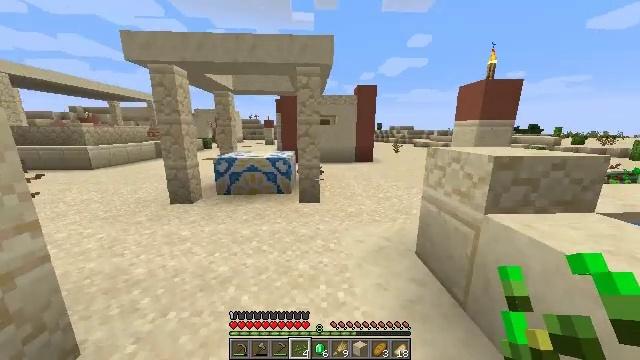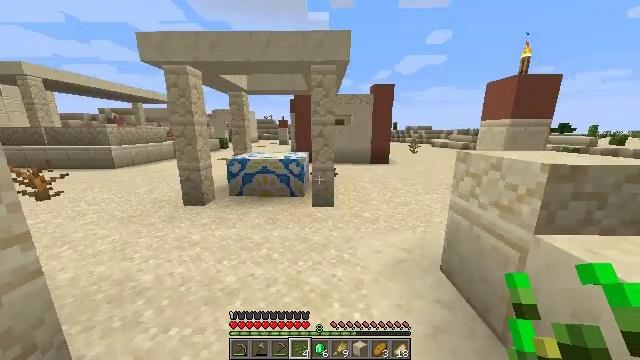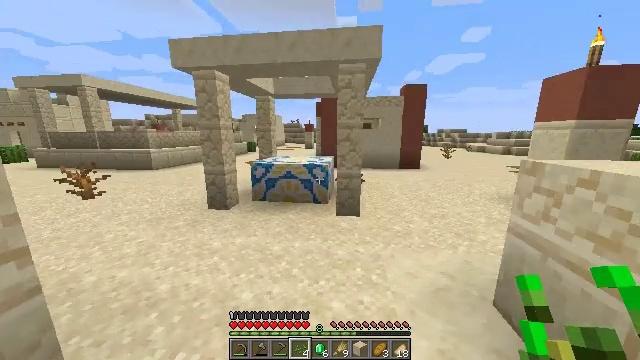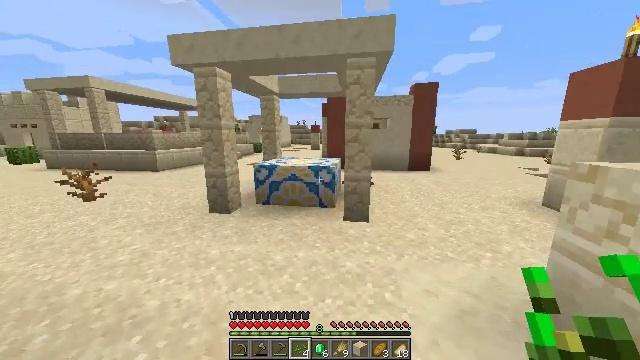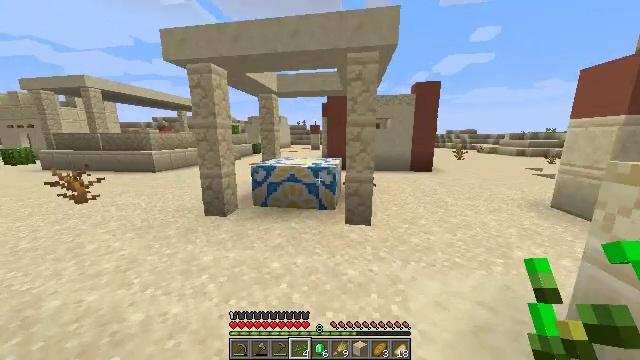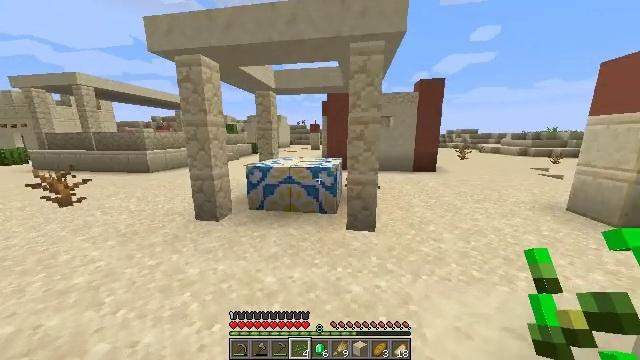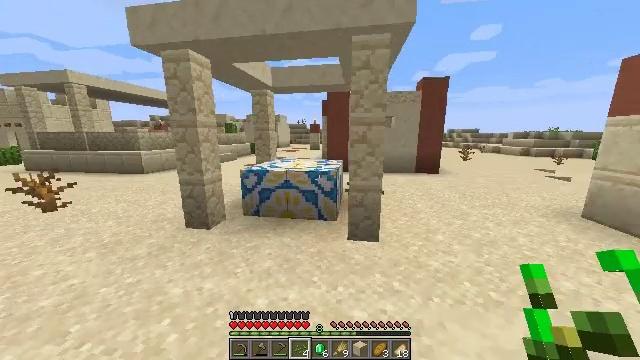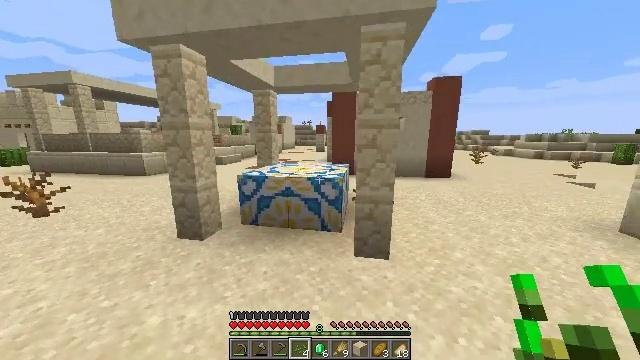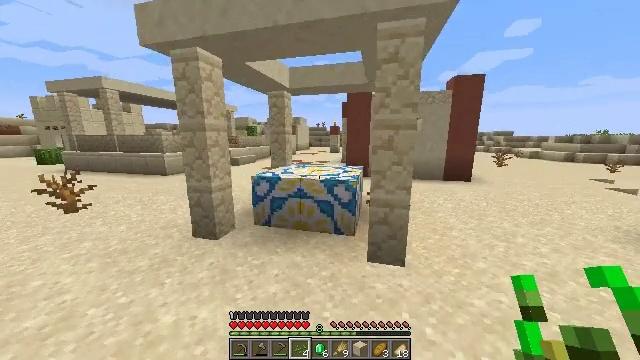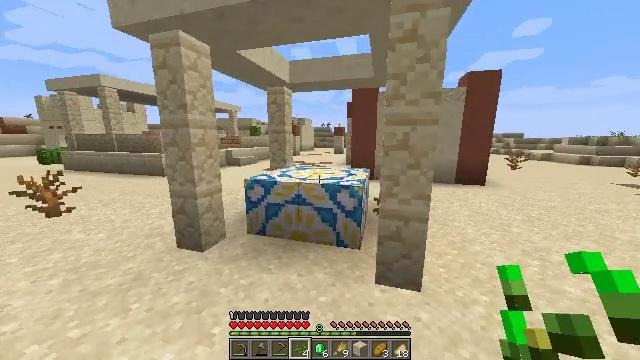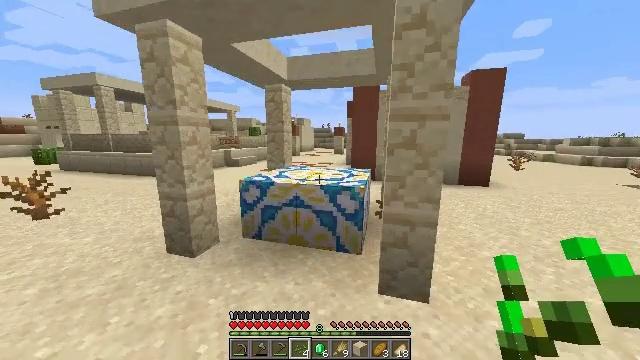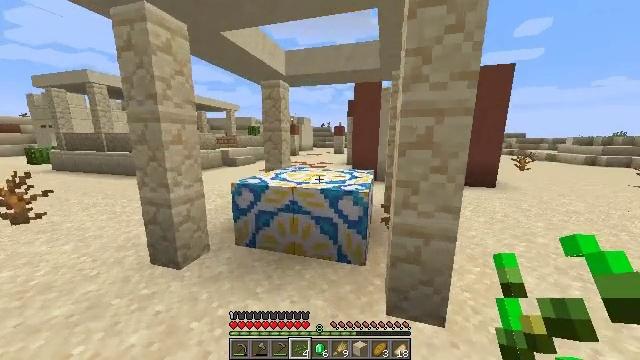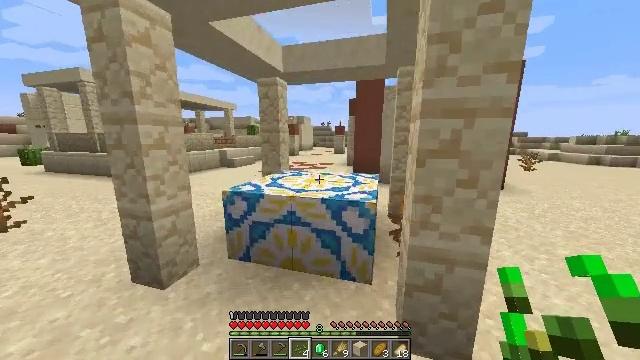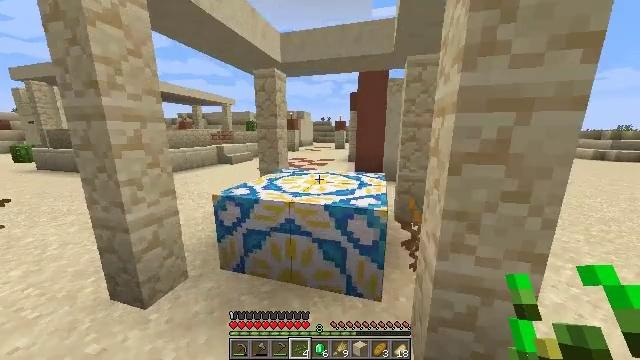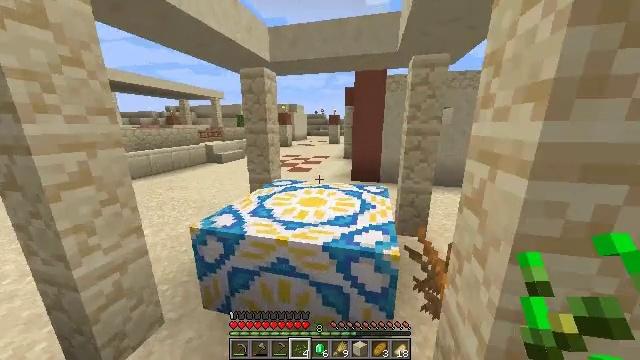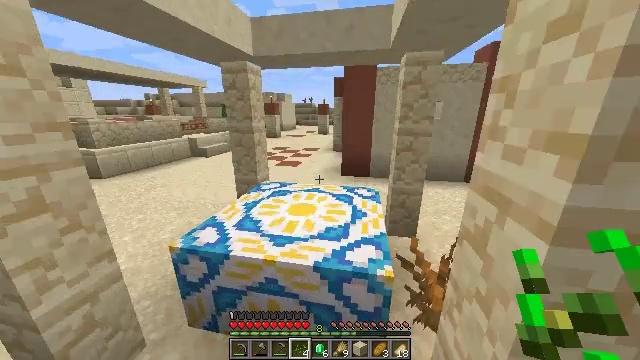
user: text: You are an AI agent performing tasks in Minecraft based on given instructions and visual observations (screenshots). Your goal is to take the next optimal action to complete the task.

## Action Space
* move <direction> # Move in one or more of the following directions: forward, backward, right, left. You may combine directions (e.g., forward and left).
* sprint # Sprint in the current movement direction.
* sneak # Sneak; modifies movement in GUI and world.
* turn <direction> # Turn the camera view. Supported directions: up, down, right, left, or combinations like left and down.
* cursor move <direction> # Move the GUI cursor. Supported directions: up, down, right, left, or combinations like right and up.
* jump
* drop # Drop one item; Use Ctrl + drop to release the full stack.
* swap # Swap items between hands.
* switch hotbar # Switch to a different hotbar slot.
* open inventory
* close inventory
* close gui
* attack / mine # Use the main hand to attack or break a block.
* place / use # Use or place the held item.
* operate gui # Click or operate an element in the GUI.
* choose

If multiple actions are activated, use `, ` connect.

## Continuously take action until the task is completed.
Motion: motion action
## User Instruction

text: Remove an emerald from the inventory.
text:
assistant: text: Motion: move forward, sprint, turn left
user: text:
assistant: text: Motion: move forward, sprint, turn left
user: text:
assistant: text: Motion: move forward, sprint, turn left
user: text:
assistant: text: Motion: move forward, sprint
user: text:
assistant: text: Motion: move forward, sprint
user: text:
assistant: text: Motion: move forward, sprint
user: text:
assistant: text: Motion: move forward, sprint, turn left
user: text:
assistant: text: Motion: move forward, sprint, turn left
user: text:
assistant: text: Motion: move forward, sprint, turn left
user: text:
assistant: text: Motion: move forward, sprint
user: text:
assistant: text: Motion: move forward, sprint
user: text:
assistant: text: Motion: move forward, sprint
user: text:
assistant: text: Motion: move forward, sprint, turn down
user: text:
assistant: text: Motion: move forward, sprint, turn right and down, jump
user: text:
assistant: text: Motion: move forward, sprint, turn right and down, jump
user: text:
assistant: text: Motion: move forward, sprint, turn right and down, jump
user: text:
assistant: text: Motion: move forward, sprint, turn right and down
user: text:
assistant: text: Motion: move forward, sprint, turn right and down
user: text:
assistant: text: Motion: no_op
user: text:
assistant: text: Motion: no_op
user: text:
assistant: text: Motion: no_op
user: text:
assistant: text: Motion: no_op
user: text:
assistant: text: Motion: no_op
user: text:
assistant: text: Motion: no_op
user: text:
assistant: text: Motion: no_op
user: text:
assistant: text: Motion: no_op
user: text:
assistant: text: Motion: no_op
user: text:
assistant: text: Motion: no_op
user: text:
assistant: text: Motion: no_op
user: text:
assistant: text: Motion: turn right